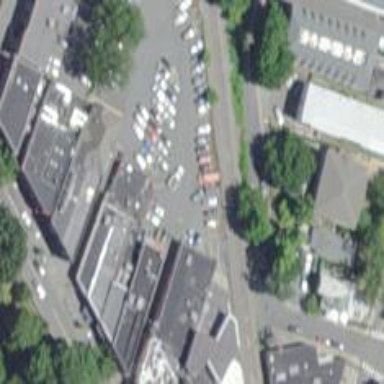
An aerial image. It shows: Alleyway designated as service road.